Aerial crown-view tile of a tropical tree (Barro Colorado Island, Panama), acquired 20250317:
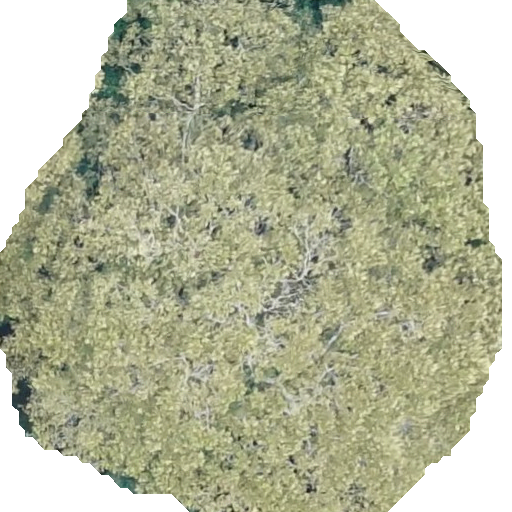
Species: Dipteryx oleifera
GBIF accepted scientific name: Dipteryx oleifera
Crown area: 325.667 m²